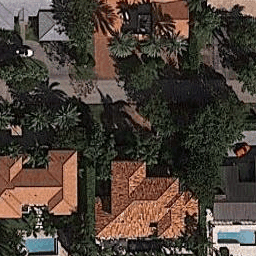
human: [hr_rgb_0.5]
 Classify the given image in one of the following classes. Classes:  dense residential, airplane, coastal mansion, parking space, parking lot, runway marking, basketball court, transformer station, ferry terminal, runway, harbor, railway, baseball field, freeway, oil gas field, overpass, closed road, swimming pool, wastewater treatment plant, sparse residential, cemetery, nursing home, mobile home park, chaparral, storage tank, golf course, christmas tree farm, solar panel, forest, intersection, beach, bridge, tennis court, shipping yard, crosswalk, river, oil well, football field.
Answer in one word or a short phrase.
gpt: coastal mansion